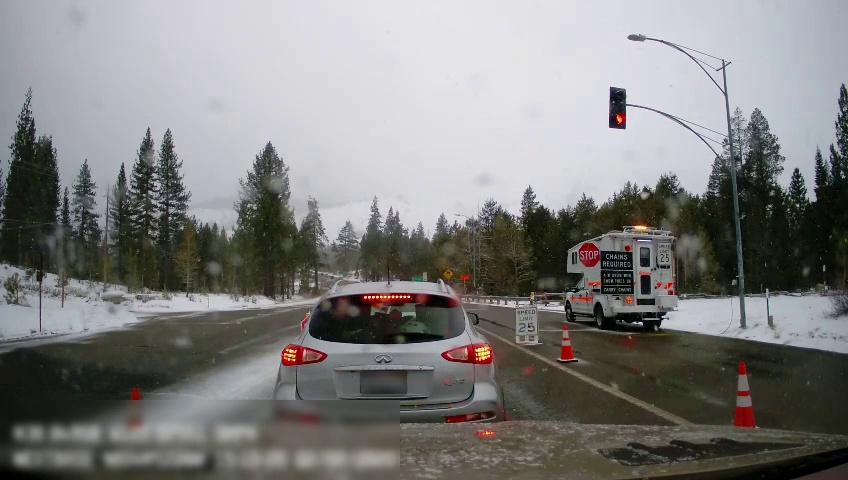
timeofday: Day
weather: Snowy
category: Drivable Space
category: Vehicles | Truck
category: Vehicles | SUV
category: Lanes | Alternate Lane
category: Traffic | Lights
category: Traffic | Signs
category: Traffic | Signs
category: Traffic | Signs
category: Traffic | Signs
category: Traffic | Signs
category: Traffic | Signs
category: Traffic | Signs
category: Traffic | Signs
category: Traffic | Signs